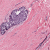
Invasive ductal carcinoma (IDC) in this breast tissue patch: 0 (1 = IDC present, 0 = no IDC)